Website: apple
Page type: receipt
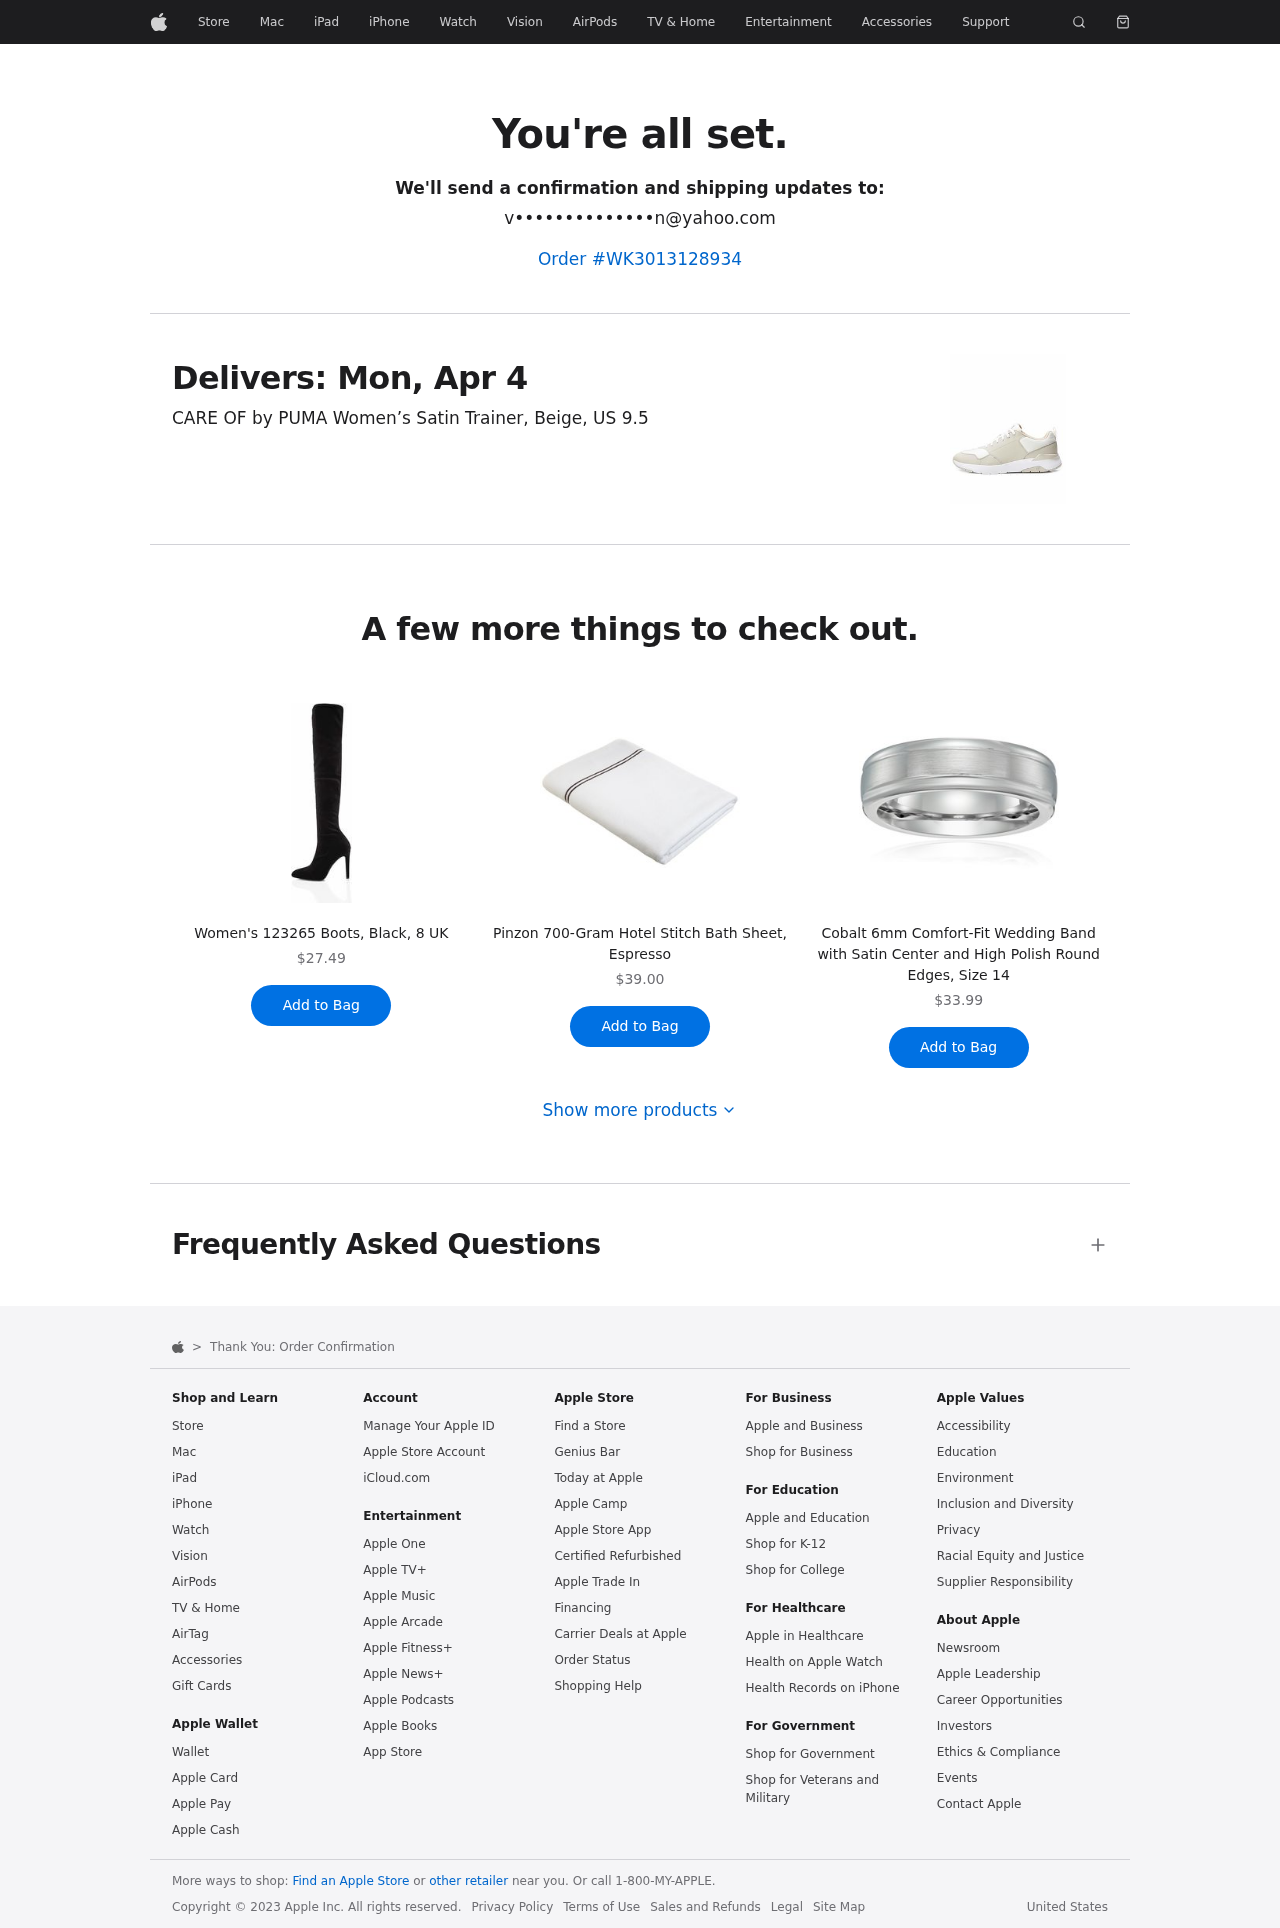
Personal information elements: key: PII_EMAIL
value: v••••••••••••••n@yahoo.com
Product elements: key: PRODUCT1_NAME
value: CARE OF by PUMA Women’s Satin Trainer, Beige, US 9.5
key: PRODUCT2_NAME
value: Women's 123265 Boots, Black, 8 UK
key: PRODUCT2_PRICE
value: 27.49
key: PRODUCT3_NAME
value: Pinzon 700-Gram Hotel Stitch Bath Sheet, Espresso
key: PRODUCT3_PRICE
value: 39
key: PRODUCT4_NAME
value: Cobalt 6mm Comfort-Fit Wedding Band with Satin Center and High Polish Round Edges, Size 14
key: PRODUCT4_PRICE
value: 33.99
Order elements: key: ORDER_ID
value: Order #WK3013128934
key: ORDER_DELIVERY_DATE
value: Delivers: Mon, Apr 4